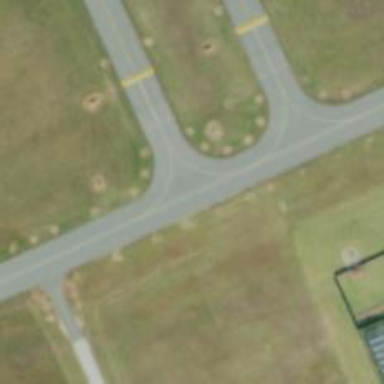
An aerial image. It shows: Asphalt taxiway in the airport.